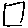
Label: square